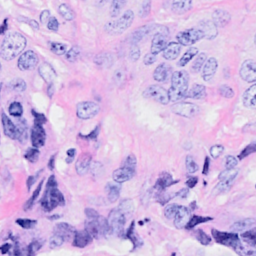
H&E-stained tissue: Breast